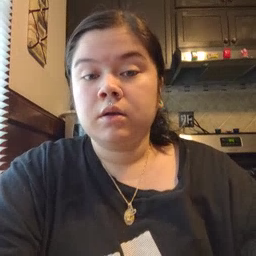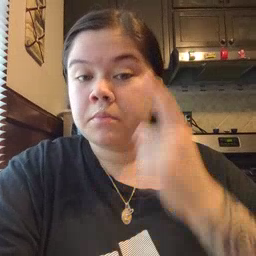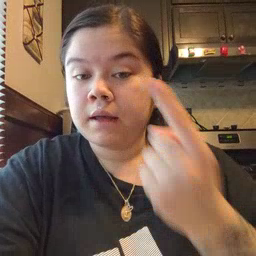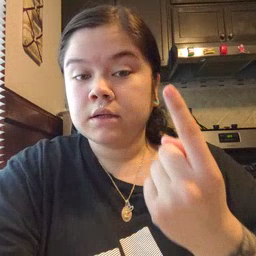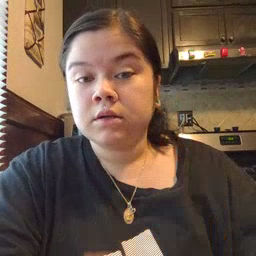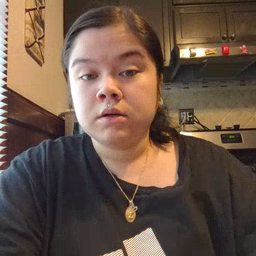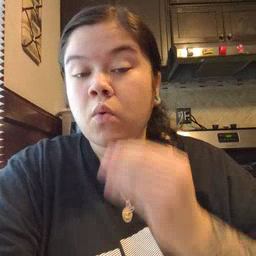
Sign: penny